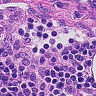
Metastatic tissue present: no